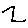
Label: zigzag